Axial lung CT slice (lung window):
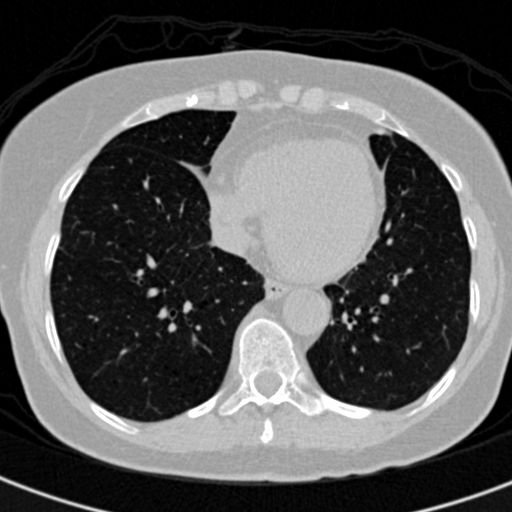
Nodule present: no